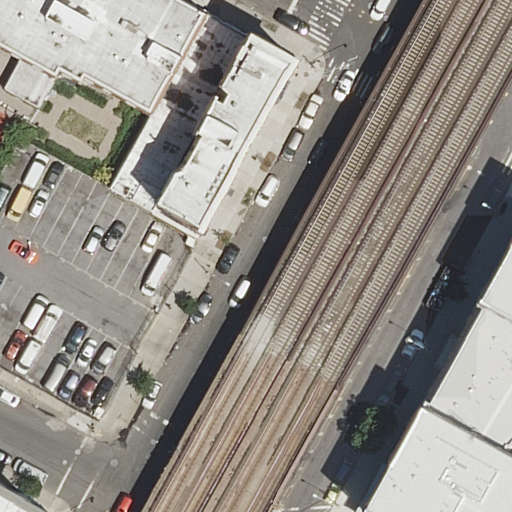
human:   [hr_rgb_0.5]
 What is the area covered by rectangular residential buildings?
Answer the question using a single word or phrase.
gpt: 1219m2

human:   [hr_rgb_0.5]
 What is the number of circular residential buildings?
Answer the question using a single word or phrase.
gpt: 0

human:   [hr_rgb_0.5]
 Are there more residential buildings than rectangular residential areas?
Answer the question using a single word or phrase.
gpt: yes

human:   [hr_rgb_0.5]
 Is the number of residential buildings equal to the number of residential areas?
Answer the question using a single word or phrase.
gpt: no

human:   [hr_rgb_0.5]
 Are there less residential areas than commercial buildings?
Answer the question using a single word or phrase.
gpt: no

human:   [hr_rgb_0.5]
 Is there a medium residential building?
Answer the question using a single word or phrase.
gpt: yes

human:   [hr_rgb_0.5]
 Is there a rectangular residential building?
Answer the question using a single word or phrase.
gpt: yes

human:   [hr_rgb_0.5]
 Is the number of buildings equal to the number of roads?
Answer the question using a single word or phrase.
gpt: yes

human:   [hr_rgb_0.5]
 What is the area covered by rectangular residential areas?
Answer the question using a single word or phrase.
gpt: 10638m2

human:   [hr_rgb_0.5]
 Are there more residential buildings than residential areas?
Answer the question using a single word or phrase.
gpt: yes

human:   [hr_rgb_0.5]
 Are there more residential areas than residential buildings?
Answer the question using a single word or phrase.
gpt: no

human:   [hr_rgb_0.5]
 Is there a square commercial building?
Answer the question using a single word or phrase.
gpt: no

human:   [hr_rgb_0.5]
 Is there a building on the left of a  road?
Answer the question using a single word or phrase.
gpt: yes

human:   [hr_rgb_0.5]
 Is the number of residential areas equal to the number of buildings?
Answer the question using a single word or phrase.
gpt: no

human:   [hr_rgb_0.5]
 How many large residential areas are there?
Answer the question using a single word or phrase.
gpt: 1

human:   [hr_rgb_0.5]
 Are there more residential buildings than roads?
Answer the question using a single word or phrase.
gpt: no

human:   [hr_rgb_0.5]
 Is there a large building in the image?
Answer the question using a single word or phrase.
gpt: yes

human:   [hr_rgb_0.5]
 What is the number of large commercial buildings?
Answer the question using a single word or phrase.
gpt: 0

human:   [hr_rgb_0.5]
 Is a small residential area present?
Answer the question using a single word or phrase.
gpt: no

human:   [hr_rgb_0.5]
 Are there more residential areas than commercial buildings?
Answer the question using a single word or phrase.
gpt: yes

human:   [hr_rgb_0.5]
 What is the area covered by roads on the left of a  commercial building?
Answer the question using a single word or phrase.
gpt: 0m2

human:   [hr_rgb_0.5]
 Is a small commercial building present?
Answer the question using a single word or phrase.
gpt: no

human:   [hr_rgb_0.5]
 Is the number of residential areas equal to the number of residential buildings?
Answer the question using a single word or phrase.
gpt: no

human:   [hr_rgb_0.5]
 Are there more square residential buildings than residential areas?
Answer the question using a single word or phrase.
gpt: no

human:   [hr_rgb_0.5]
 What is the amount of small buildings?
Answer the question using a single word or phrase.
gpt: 2

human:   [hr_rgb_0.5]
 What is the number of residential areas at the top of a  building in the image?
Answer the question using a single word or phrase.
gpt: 1

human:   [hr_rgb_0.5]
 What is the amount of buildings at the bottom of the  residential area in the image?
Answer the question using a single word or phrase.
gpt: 7

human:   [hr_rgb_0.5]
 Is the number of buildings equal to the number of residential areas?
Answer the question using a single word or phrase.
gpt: no

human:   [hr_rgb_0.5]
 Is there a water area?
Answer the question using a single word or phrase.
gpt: no

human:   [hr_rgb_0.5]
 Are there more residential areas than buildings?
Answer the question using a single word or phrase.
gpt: no

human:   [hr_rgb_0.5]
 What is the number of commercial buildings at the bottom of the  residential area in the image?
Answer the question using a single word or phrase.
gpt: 0

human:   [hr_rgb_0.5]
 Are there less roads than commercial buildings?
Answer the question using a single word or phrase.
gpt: no

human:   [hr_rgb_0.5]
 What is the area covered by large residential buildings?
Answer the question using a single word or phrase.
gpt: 509m2

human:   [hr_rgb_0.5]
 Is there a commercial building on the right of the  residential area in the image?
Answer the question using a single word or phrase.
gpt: no

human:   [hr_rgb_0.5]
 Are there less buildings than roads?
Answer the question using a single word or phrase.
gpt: no

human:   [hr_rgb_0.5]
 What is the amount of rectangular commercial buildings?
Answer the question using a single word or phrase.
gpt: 0